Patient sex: M
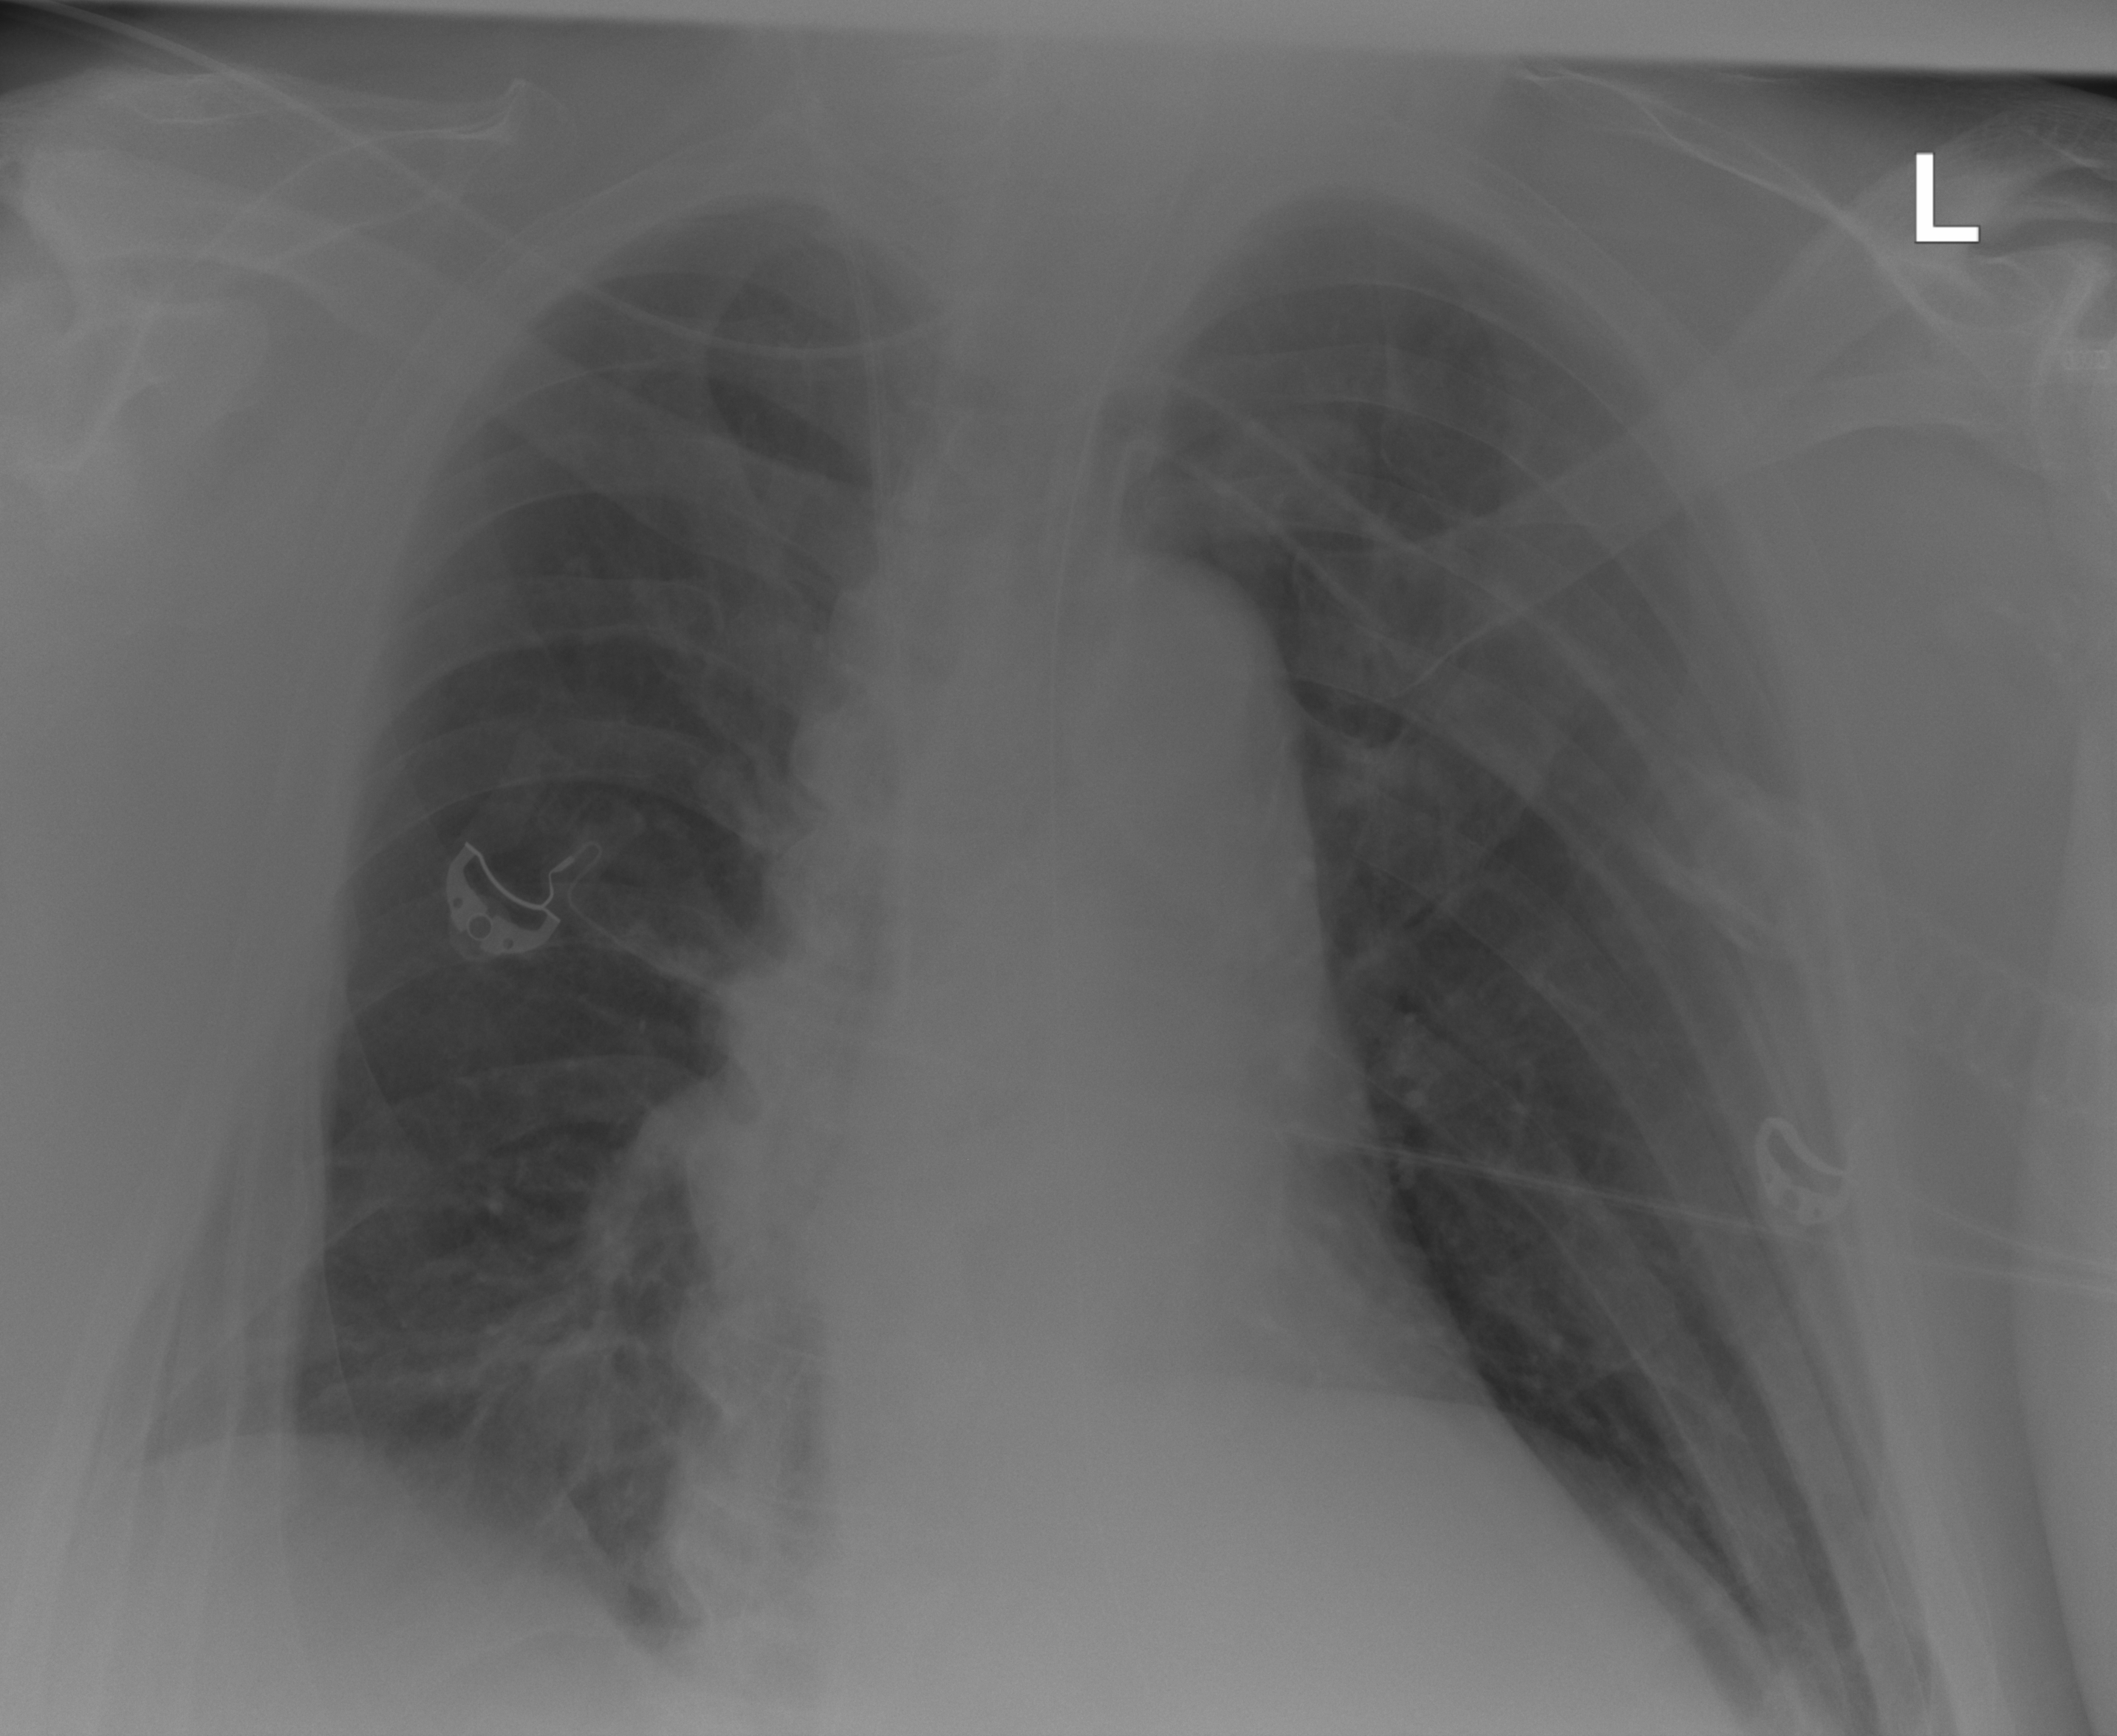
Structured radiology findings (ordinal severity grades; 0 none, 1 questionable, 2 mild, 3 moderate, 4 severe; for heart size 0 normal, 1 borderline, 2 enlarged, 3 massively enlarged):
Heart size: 2
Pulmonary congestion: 0
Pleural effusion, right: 2
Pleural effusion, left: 2
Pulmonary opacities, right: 0
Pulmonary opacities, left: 0
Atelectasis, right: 1
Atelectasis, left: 1